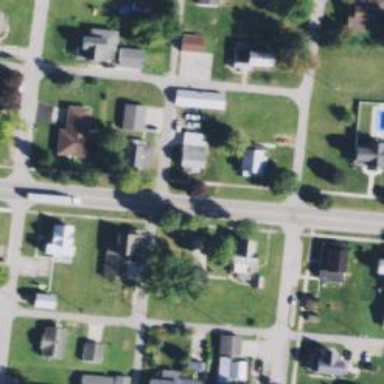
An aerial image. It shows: Alley classified as service road.